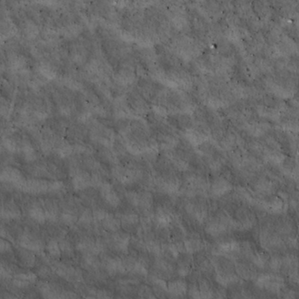
Label: non_frost